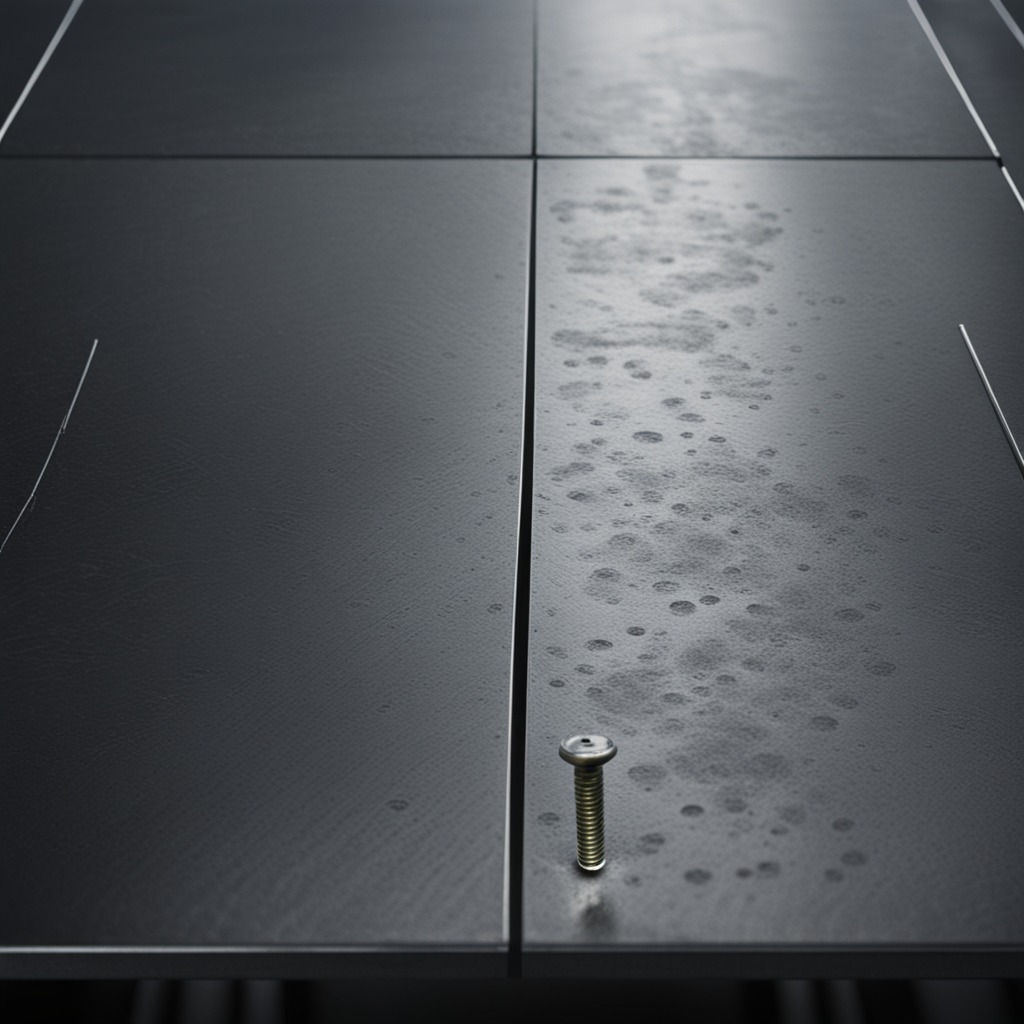
A metal screw lies on a cold steel table in a mining workshop gritty textures.